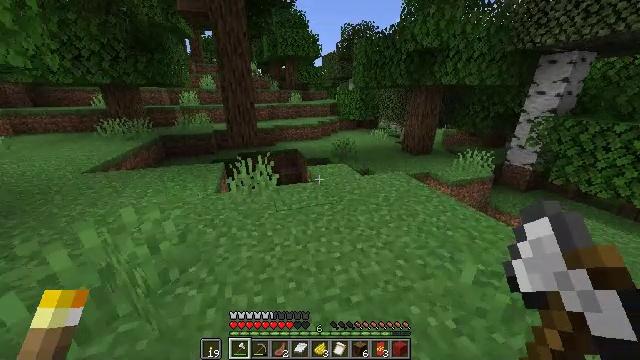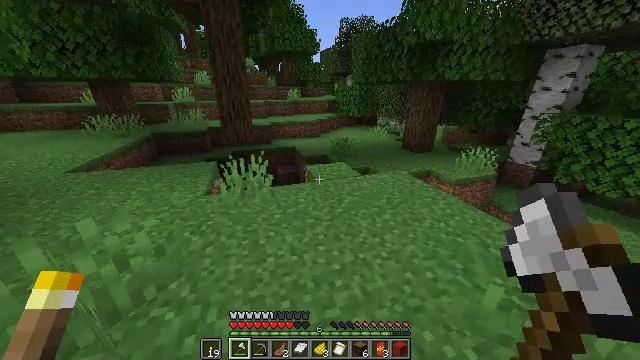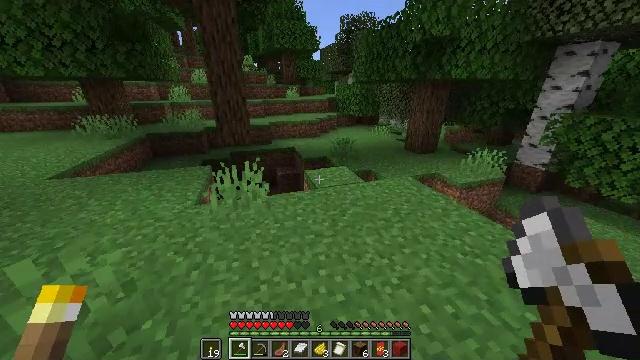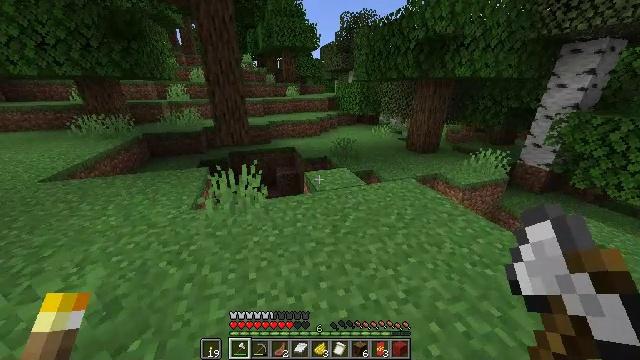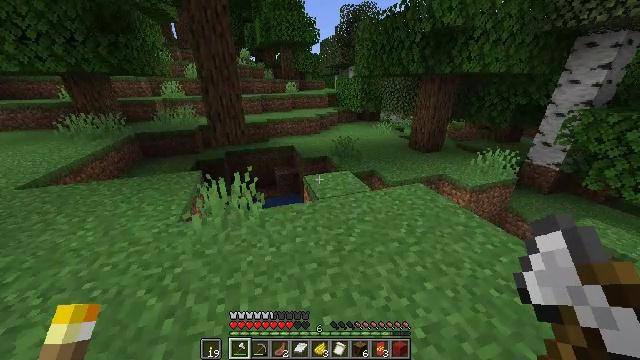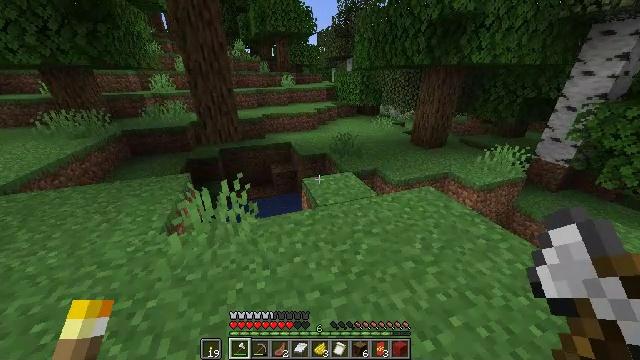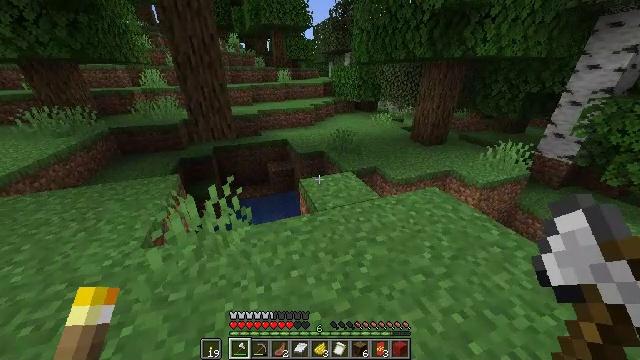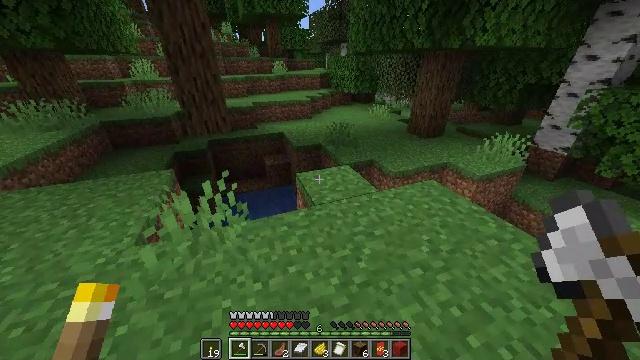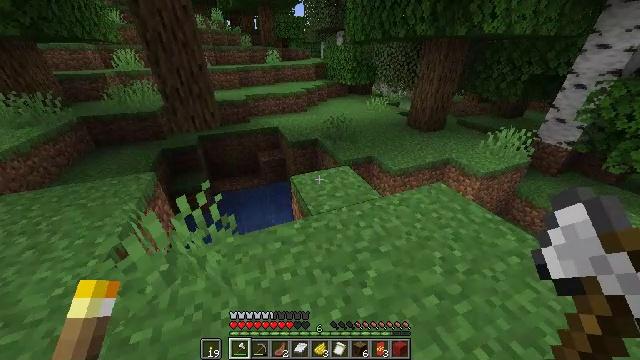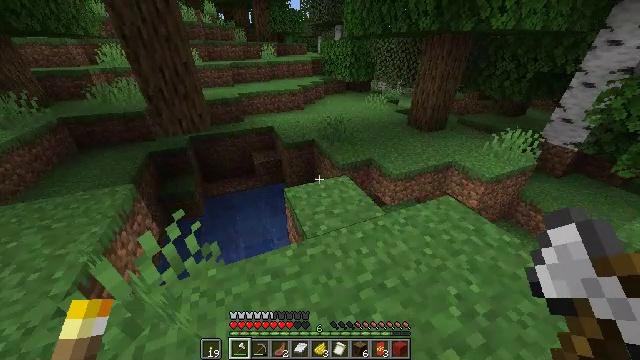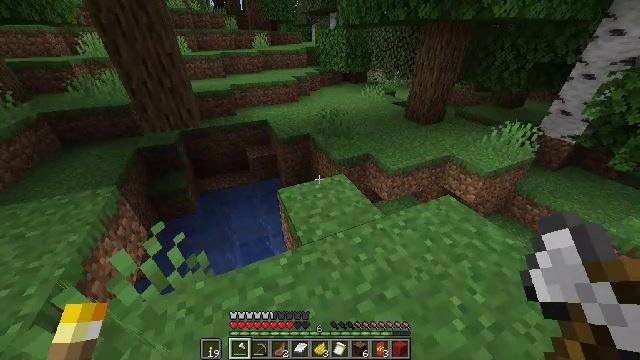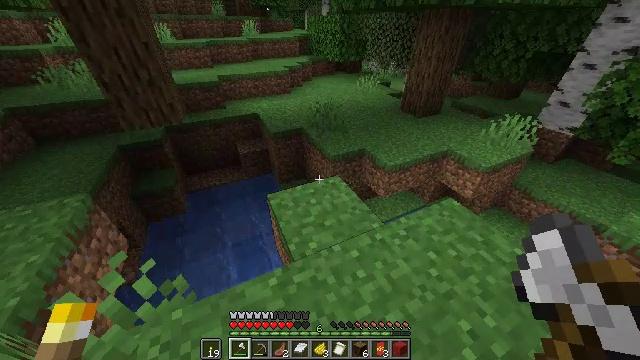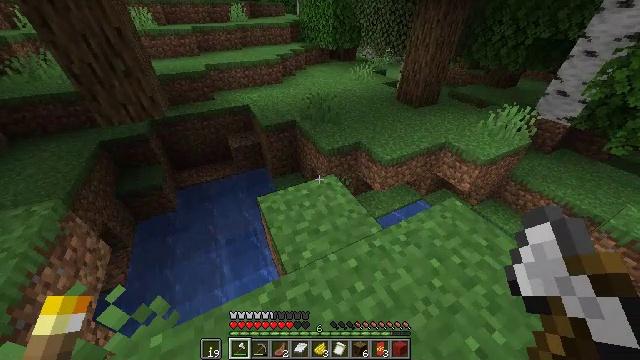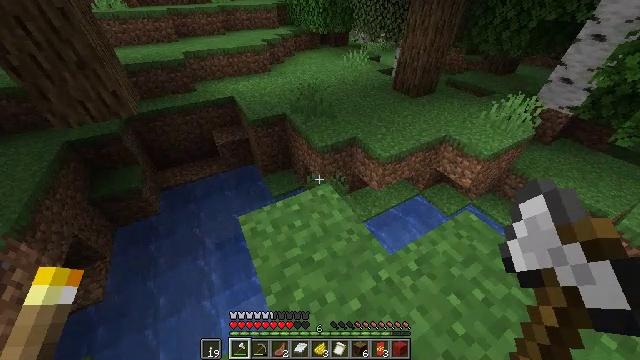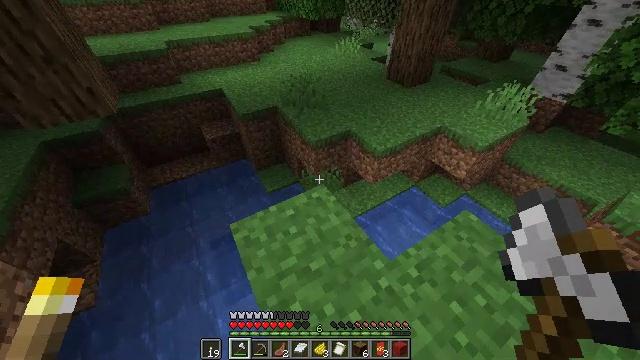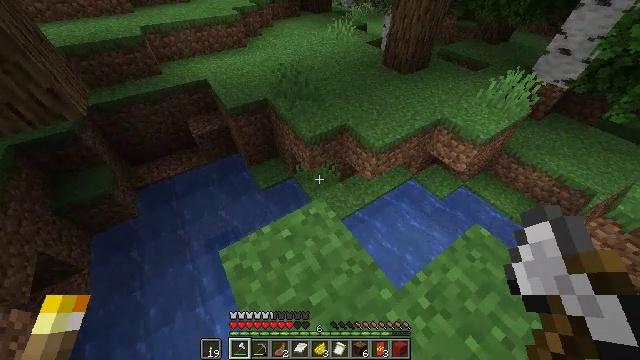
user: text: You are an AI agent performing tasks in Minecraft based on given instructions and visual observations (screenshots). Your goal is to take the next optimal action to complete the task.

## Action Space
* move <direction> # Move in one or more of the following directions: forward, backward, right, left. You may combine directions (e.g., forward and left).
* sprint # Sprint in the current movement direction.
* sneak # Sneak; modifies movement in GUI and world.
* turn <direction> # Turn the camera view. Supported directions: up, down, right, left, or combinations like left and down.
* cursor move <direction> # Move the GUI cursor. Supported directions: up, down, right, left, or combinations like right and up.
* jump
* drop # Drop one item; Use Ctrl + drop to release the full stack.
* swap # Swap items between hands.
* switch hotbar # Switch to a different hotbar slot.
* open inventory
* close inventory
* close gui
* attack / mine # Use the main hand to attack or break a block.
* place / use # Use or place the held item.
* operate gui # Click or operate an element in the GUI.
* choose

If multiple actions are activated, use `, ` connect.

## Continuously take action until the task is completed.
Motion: motion action
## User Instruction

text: Open the crafting table to craft yellow dye.
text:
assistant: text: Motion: move forward
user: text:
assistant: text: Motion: move forward
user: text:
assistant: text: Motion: move forward
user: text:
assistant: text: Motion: move forward
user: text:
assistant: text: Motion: move forward, turn down
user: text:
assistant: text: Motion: move forward, turn down
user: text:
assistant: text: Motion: move forward, turn down
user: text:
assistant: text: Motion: move forward, turn right and down
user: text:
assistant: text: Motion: move forward
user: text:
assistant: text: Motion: move forward, turn right and down
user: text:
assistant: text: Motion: move forward, turn right and down
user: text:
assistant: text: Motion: move forward, turn right and down
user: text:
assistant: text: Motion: move forward, turn right and down
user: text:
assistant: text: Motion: move forward, turn right and down
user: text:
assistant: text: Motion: move forward, turn right and down
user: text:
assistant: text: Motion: move forward, turn right and down
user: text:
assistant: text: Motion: move forward
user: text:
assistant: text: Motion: move forward
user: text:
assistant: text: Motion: move forward, jump
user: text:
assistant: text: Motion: move forward, jump
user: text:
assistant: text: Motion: move forward, jump
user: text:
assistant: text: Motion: move forward, jump
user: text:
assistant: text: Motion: move forward
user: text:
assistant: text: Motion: move forward, turn left
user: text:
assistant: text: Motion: move forward, turn left and up
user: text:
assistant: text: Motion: move forward, turn left and up
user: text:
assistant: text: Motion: move forward, turn left and up
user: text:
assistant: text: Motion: move forward, turn left and up
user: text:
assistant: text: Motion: move forward, turn left and up
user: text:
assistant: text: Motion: move forward, turn left and up